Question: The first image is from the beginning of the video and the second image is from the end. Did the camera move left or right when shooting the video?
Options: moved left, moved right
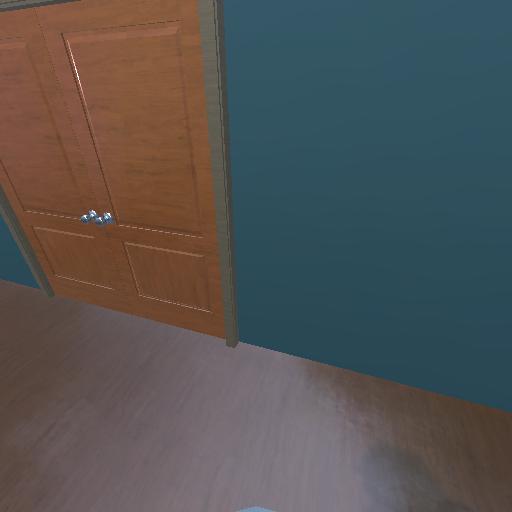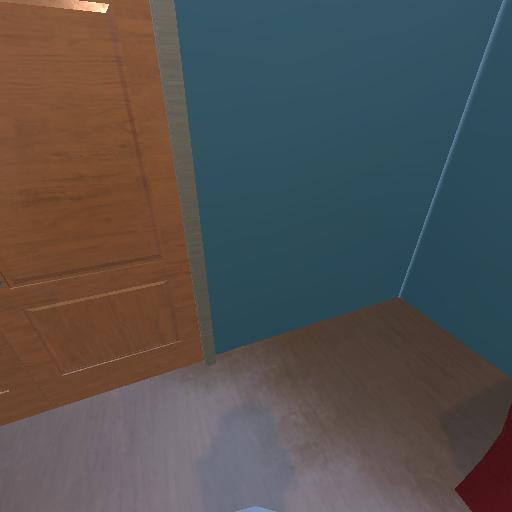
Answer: moved left